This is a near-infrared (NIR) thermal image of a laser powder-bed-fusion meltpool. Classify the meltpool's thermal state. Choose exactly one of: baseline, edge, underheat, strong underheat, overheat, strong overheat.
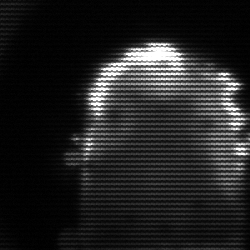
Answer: baseline